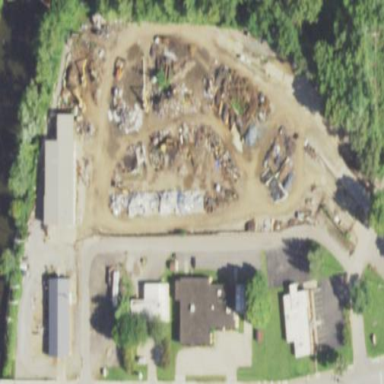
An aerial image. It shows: Recycling centre providing amenities for recycling.